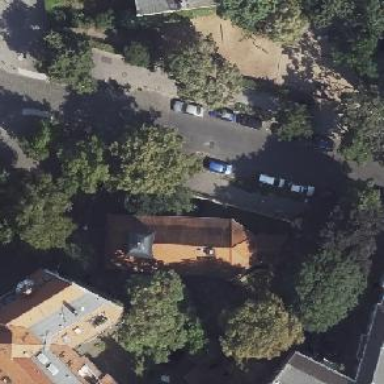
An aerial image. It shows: View of roof with edges.